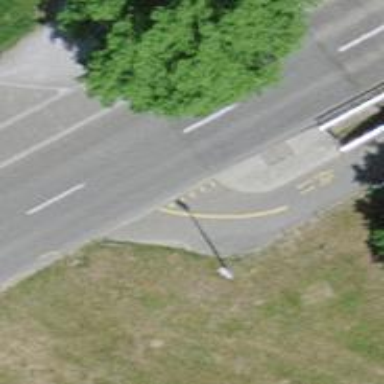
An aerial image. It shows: Cycleway.